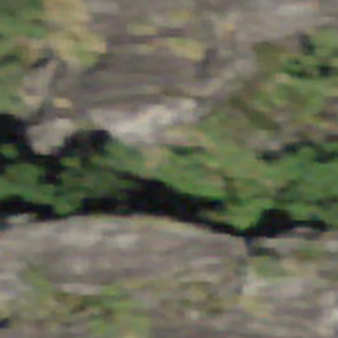
Label: other